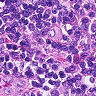
Metastatic tissue present: no